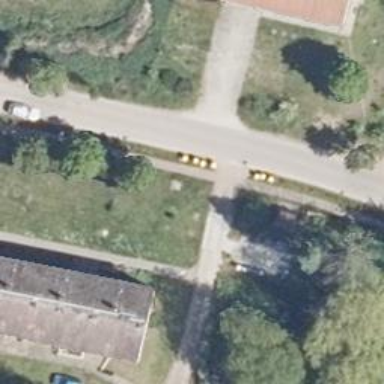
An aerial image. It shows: Driveway.